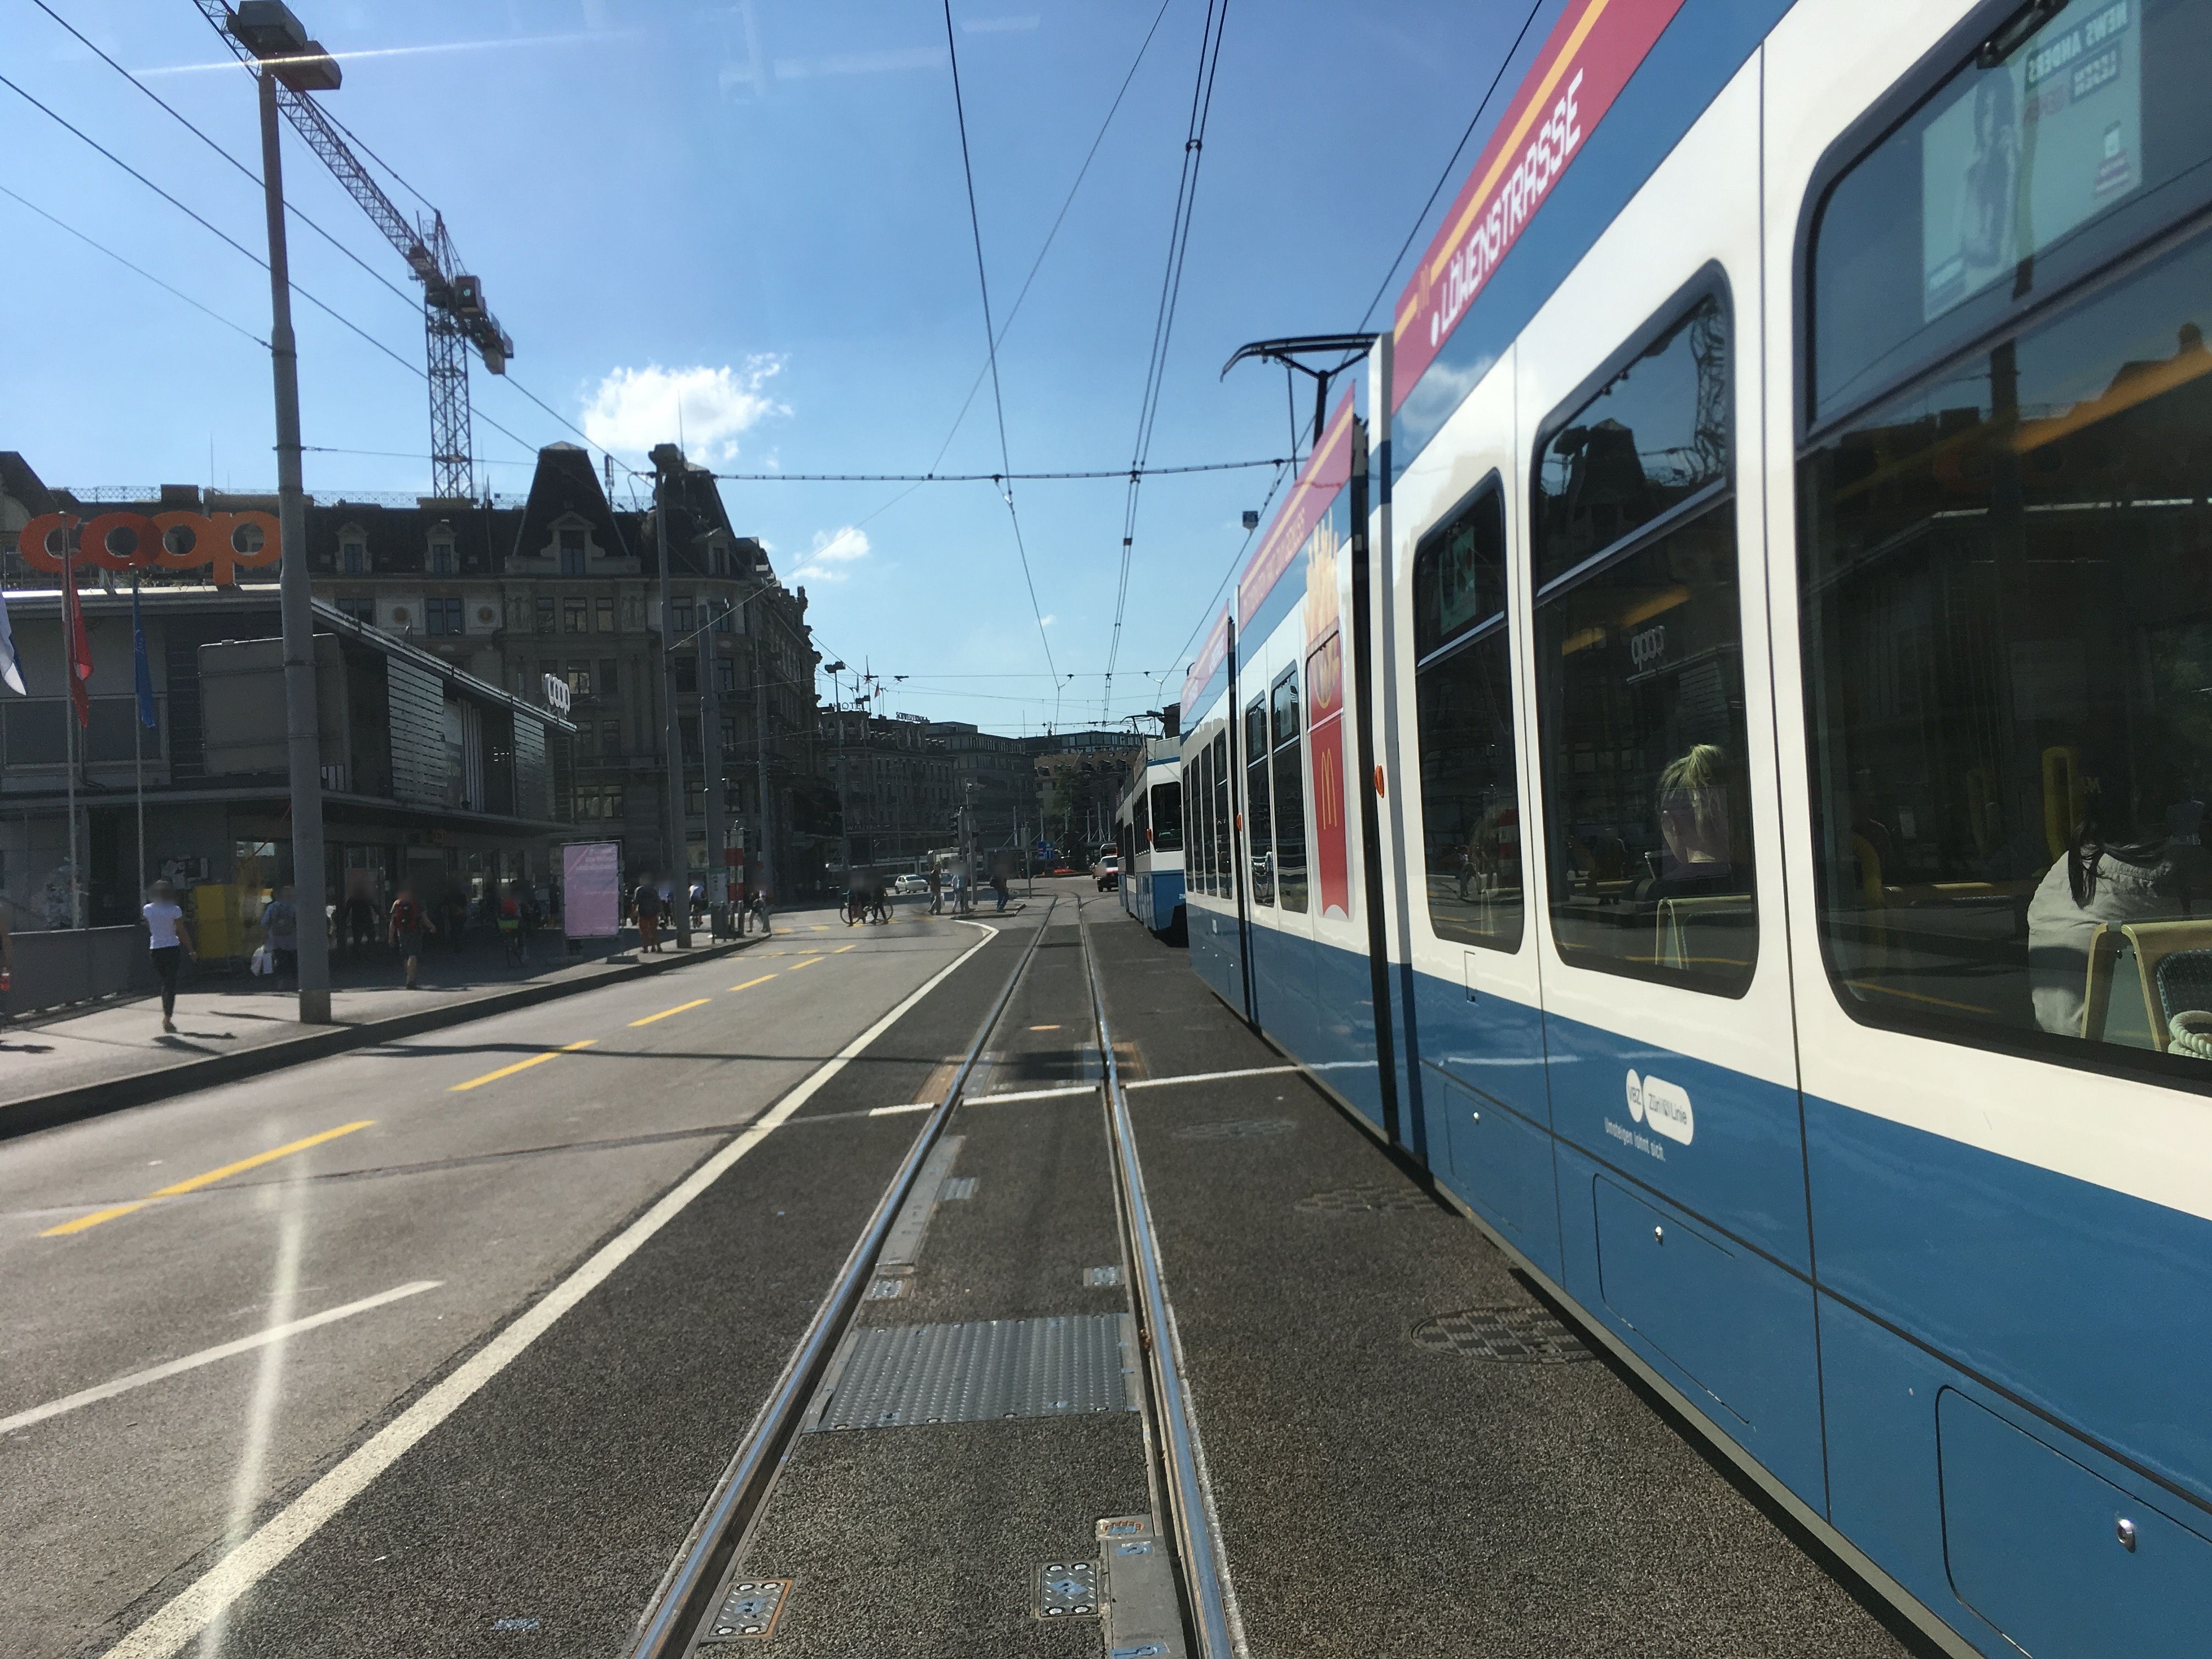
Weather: clear
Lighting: day
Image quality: good
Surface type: railway
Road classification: service
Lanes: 2
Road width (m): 4.3
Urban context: urban centre
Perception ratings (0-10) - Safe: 1.69, Lively: 7.88, Beautiful: 4.25, Boring: 5.86, Depressing: 8.82, Wealthy: 6.79